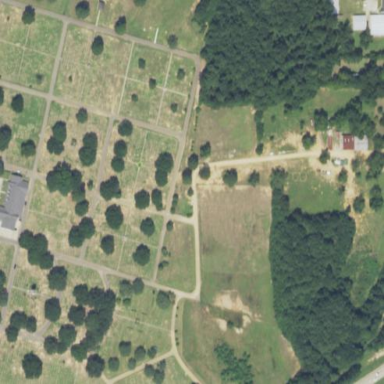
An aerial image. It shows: Cemetery.